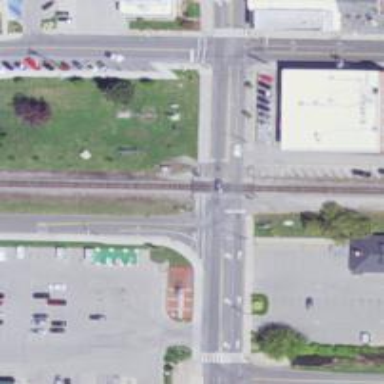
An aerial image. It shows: Crossing for the railway.